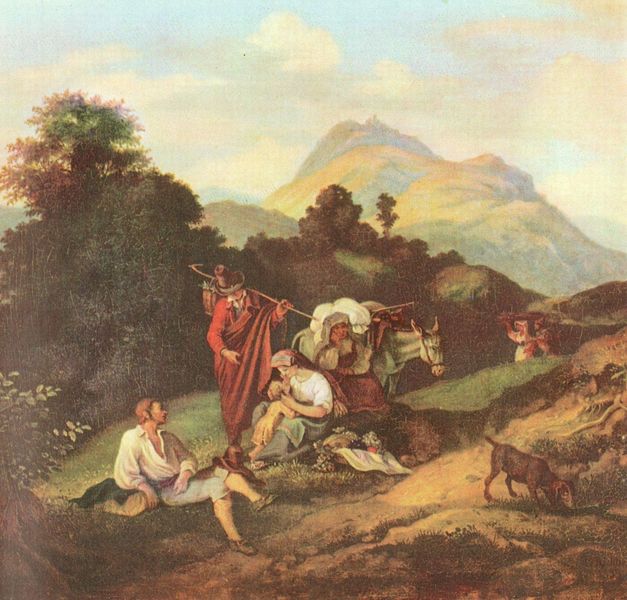
Titel: Italienische Landschaft mit ruhenden Wandersleuten
Künstler: Adrian Ludwig Richter
Standort: Leipzig
Institution: Museum der Bildenden Künste
Schlagwörter: baum, berg, blau, blätter, dunkel, felsen, gemälde, gruppe, himmel, laub, mann, schatten, weiß, wolken, bäume, frauen, grün, landschaft, menschen, mädchen, ocker, sand, sitzen, blumen, braun, frau, grau, hut, laterne, licht, männer, schwarz, ausblick, gras, hund, rot, tier, tiere, tuch, weg, wiese, wolke, beige, gesellschaft, malerei, hemd, hose, blass, bluse, falten, stehen, tragen, erde, hügel, morgen, natur, strauch, zweige, busch, büsche, gehen, sonne, sträucher, boden, land, gewand, mantel, sitzend, familie, kind, mutter, personen, vater, wald, arbeit, bauern, esel, genre, pferd, stock, trauben, beine, fell, ruhe, liegen, schuhe, stab, last, berge, gebirge, gipfel, hang, sonnenlicht, farbe, baby, idylle, pause, picknick, rast, romantik, blue, hat, men, oil, people, red, religious, white, women, afternoon, black, country, dress, figurative, figures, friends, green, group, old, painting, robe, sit, sitting, woman, yellow, spielen, kopftuch, ernst, flowers, korb, picture, pink, brown, perspective, wooden, junge, bauer, anbau, flucht, waldrand, strümpfe, burg, wandern, bergspitze, ideal, stillen, berggipfel, kuppe, hand, baumgruppe, wood, wurzeln, braum, flower, christus, jesus, schloß, jagdhund, classic, classical, cloud, clouds, food, fruit, man, rock, rocks, roman, sky, tree, reise, wanderer, schnüffeln, field, hill, hills, landscape, mountain, mountains, nature, peasant, lane, street, summer, sun, trees, hain, landwirtschaft, child, feet, kniebundhose, bepackt, forest, grass, bushes, path, plants, road, view, way, traube, belebt, wanderstab, kitsch, maria, jesu, reisende, hirte, hirten, schäfer, castle, color, wilderness, cap, grandmother, mother, animals, dog, dogs, hats, walking, flight, old man, romantic, romanticism, story, ziege, couple, aufstieg, dead, josef, joseph, virgin, wegesrand, fidelity, scene, meadow, pasture, grape, sunlight, dirt, italy, peasants, person, rural, steigen, ägypten, ziegen, lantern, basket, abstieg, pastorale, beggar, cape, cloak, clothes, leaves, pastoral, toga, lasten, strümofe, family, cart, historical, history, renaissance, heilige familie, italian, walk, colorful, ground, pants, shoe, shoes, peak, religion, animal, pilger, rastender, proviant, bush, dirt road, farm, feild, horse, wagon, slope, rainbow, tieren, cane, brush, leaf, leisure, outdoors, travel, forrest, resting, goat, dutch, fishing, famile, grapes, flucht nach ägypten, ruhe auf der flucht, shepard, sheperd, work, farmers, gewnad, carry, carrying, christian, hur, mary, flannel, altmodisch, father, narrative, stick, shirt, son, landshcaft, shepherd, shepherds, standing, biblical, wandersmann, poor, staff, flucht aus ägypten, rest, realistic, bucolic, faded, painted, maria und josef, break, earth, mud, pole, daughter, wait, grußße, ass, moses, woods, countryside, picnic, travelers, maria und joseph, linen, relax, kneel, arcadian, biblican, bundle, caravan, crook, donkey, egypt, esacpe, eygpt, flight into egpt, flight into egypt, flight of egypt, foliage, green red, gypsies, herdman, herdmen, hike, holy family, infant, journey, knickers, lounging, mule, natural, naturalistic, no image, nurse, nursing, pastor, rainbow atmosphere, relaxation, relaxed, rest on the flight, rest on the flight to egypt, richter, roman landscape, root, skyline, tired, traveler, traveller, travellers, virgin mary, moving, stop, pathway, pesants, morning, hirtenstück, labour, vegetables, hunting, 19. jahrhundert, donkeys, 1820, muted, seated man, famers, mother and child, waderer, mwn, lunch, t, summit, pack, merchant, nomad, directions, relaxing, traveling, villagers, travelling, stopping, laying down, dude, peddlers, climb, track, berries, red robe, landsape, chirstmas, hoarse, burden, resd, grou[, baggage, famil, shepheards, peseants, picnick, picnics, maintain, sheppeard, asle, passenger, possessions, granfather, shephed